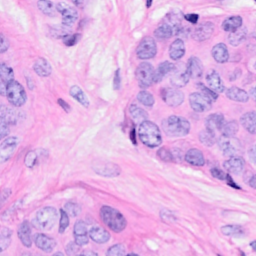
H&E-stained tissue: Breast